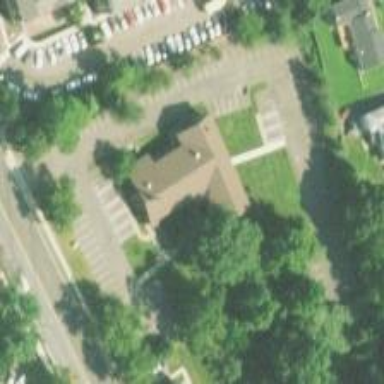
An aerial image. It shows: Place of worship.